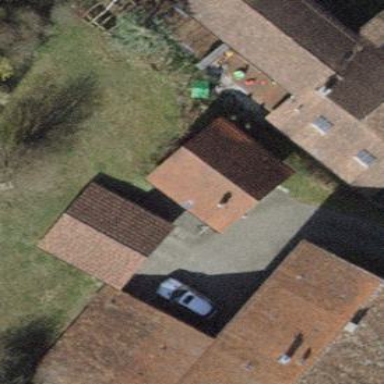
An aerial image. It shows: Shed.